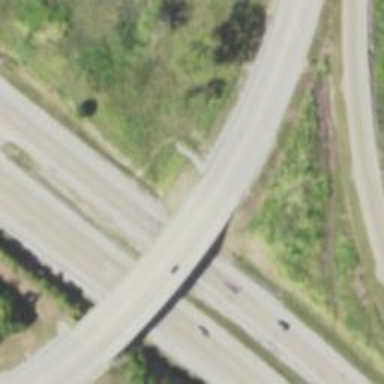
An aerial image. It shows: Trunk road bridge.